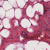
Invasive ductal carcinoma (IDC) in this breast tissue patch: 0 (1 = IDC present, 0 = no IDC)